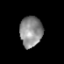
Tissue: prostate
Cell type: Myeloid cells
Senescence score: 0.2737
Nuclear area (px): 677
Mean DAPI intensity: 139.814